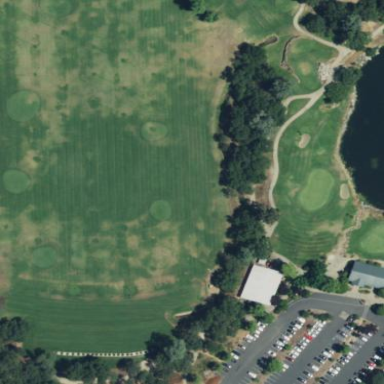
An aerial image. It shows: Driving range for golf on grass.